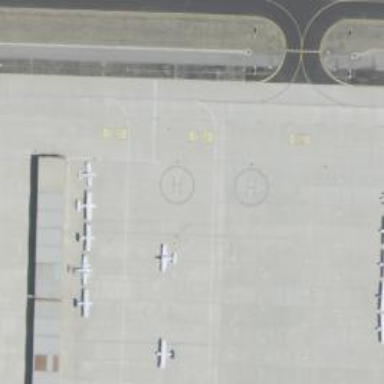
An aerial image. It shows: Image showing helipad at airport.